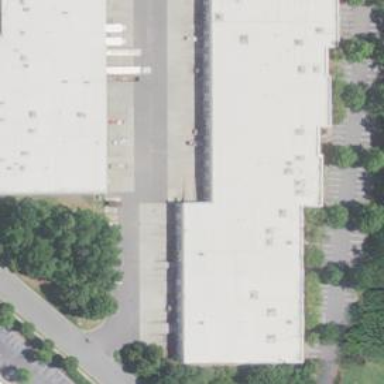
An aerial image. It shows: Warehouse.